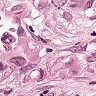
Metastatic tissue present: yes